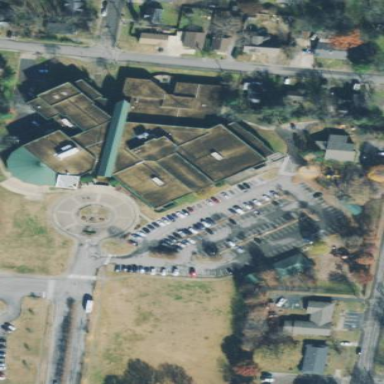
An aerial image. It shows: Public building serving as arts center within sports center.